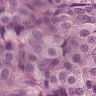
Metastatic tissue present: yes